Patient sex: F
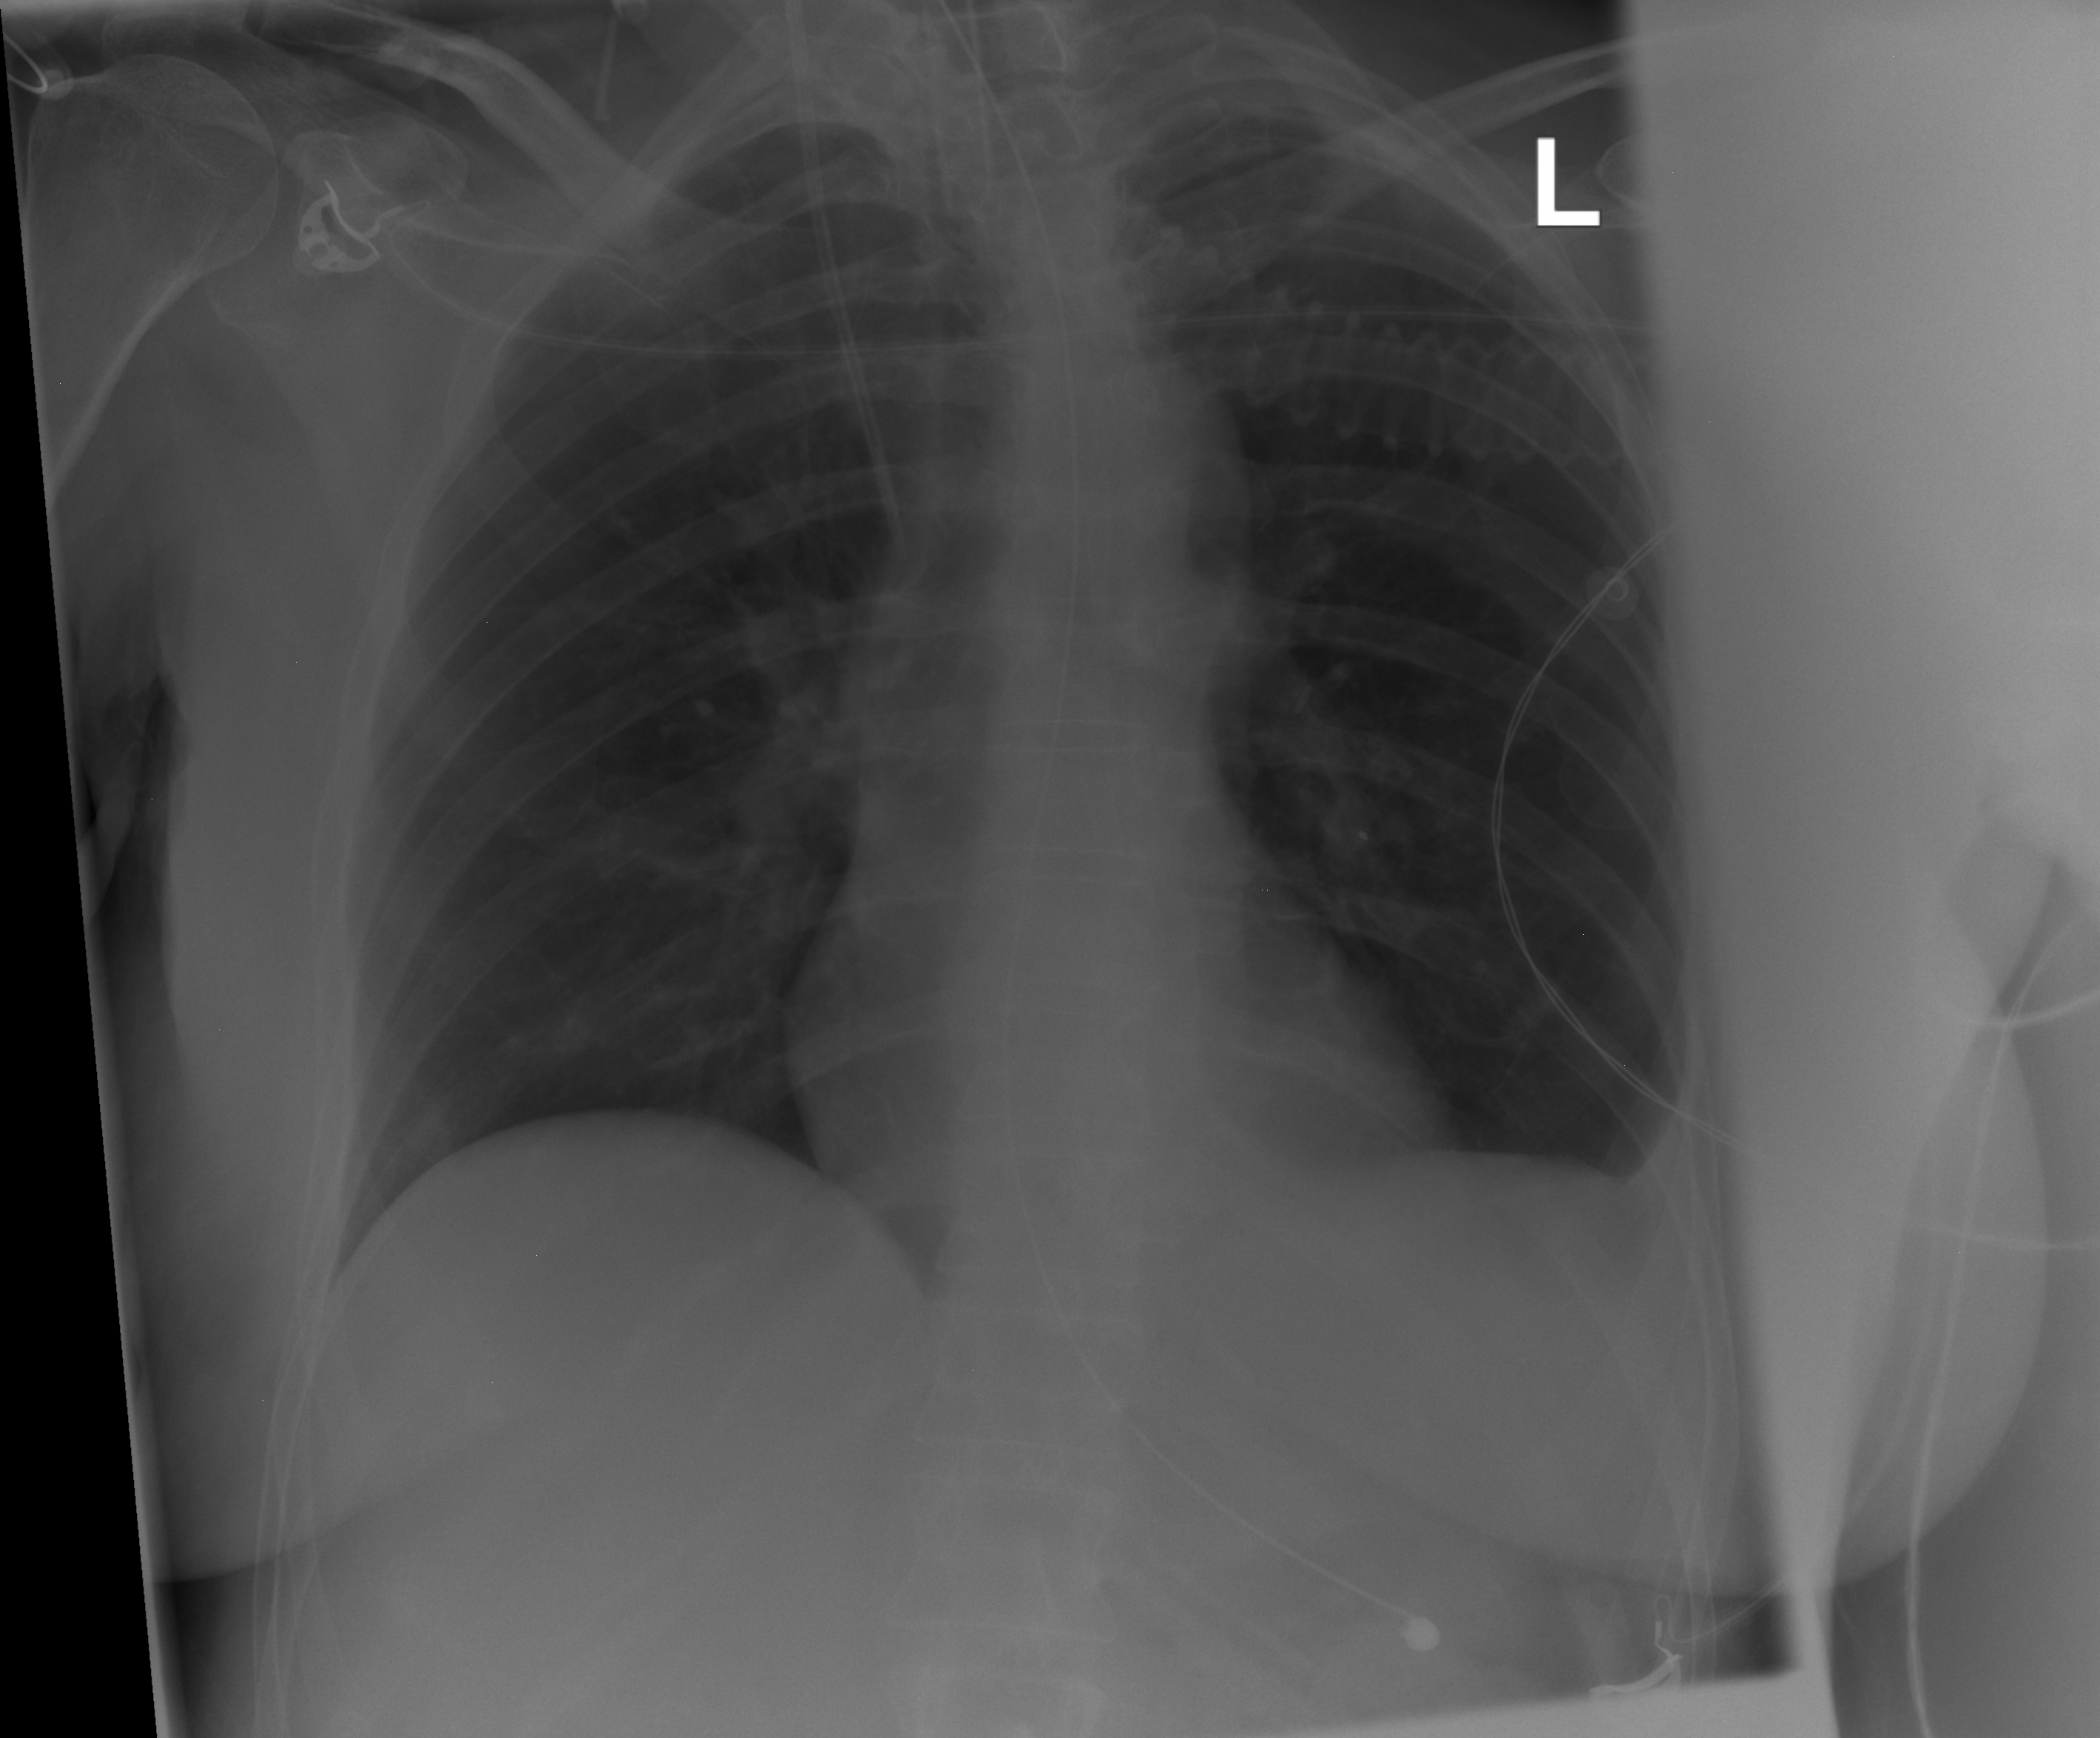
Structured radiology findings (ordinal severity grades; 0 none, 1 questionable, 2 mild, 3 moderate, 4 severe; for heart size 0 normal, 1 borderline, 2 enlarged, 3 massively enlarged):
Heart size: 0
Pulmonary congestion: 0
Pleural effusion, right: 0
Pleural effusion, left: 1
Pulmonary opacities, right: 0
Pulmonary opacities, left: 0
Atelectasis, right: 0
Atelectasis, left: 2